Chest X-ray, AP view. Patient: 62 years old, sex F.
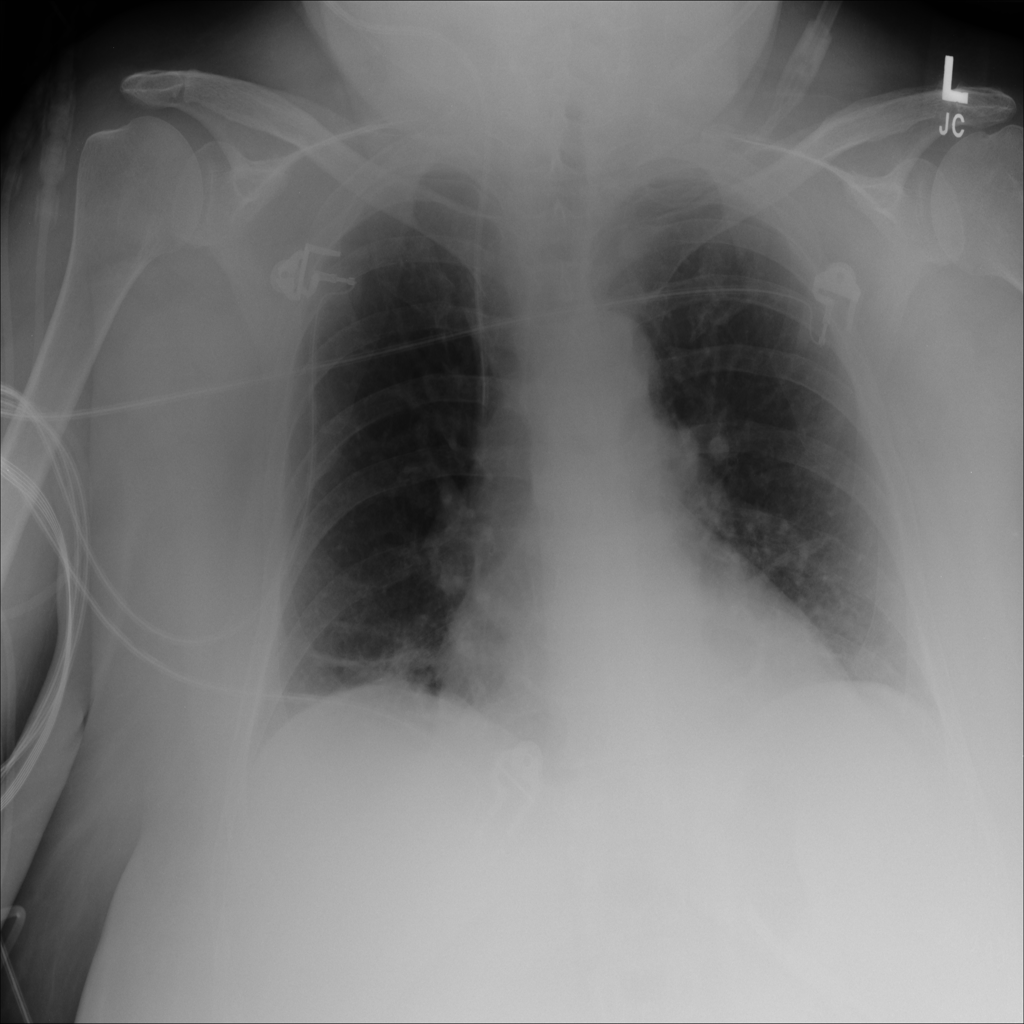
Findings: Atelectasis